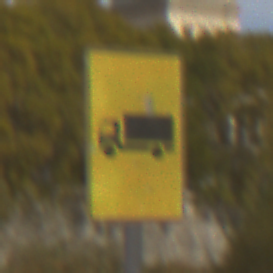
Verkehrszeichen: KFZZulaessigeGesamtmasse3Komma5TOhnePfeilsymbol
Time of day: MorningAfternoon
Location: Outdoor (Suburban)
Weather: PartlyCloudy
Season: NotSpecified
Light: Natural